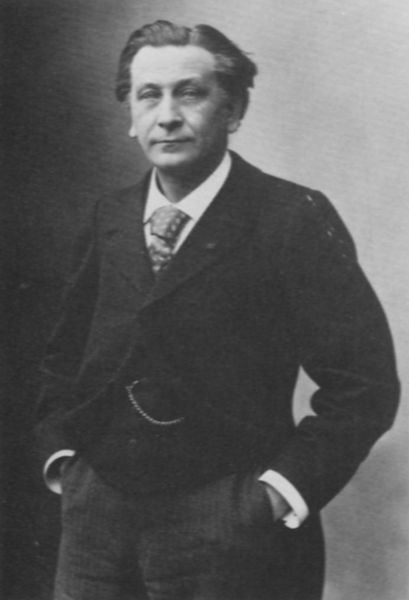
Titel: Francois Coppée (1842-1909), Dichter und Dramatiker
Künstler: Atelier Nadar
Institution: unbekannt
Schlagwörter: mann, schatten, grau, haar, licht, mund, nase, schwarz, blick, alt, anzug, hemd, hose, jacke, bildnis, herr, hände, portrait, porträt, haare, mantel, knopf, haltung, kette, frack, krawatte, uhr, knöpfe, foto, fotografie, tasche, kurz, hosentaschen, uhrenkette, schlips, hosentasche, jakett, lichtquelle, taschenuhr, taschen, nett, hosenanzug, salopp, krawattw